Field crop: maize
Growth stage: 2
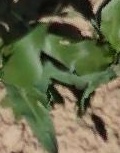
Species: maize